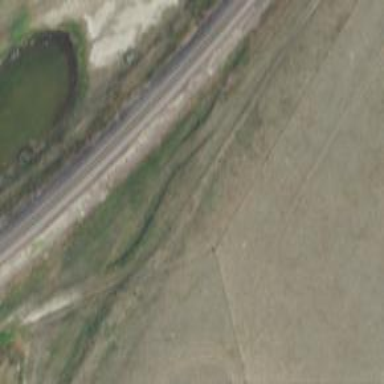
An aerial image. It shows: Abandoned railway.